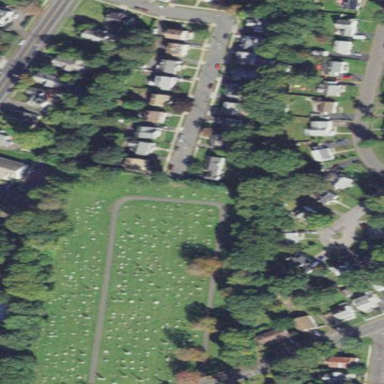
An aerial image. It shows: Private cemetery.